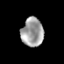
Tissue: prostate
Cell type: T cells
Senescence score: 0.3229
Nuclear area (px): 622
Mean DAPI intensity: 160.005